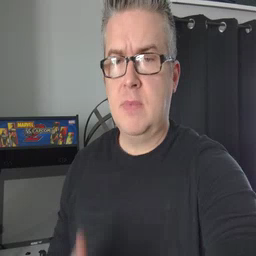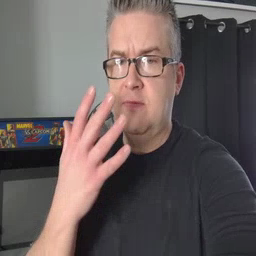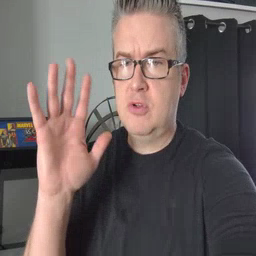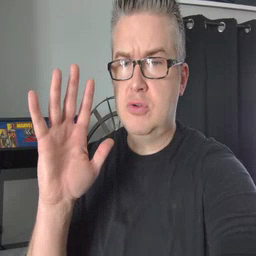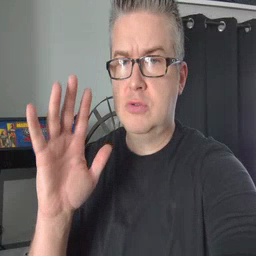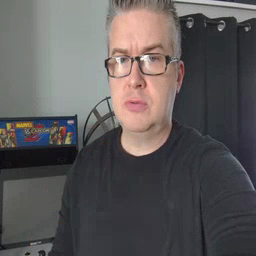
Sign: finish